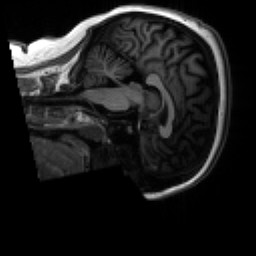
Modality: T1w
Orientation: sagittal
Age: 18
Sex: female
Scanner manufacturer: siemens
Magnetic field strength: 3 T
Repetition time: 2.3 s
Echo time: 0.00266 s